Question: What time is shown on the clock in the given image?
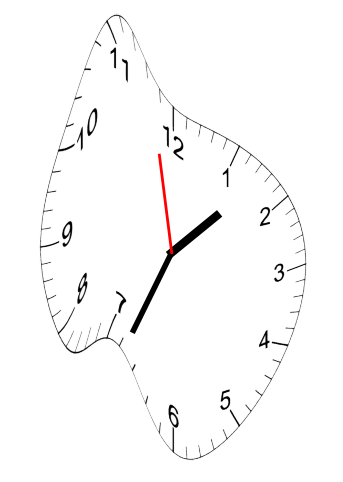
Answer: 01:33:58